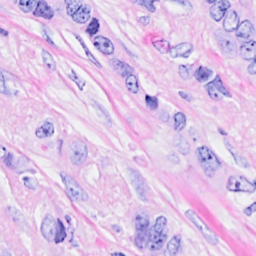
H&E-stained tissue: Breast